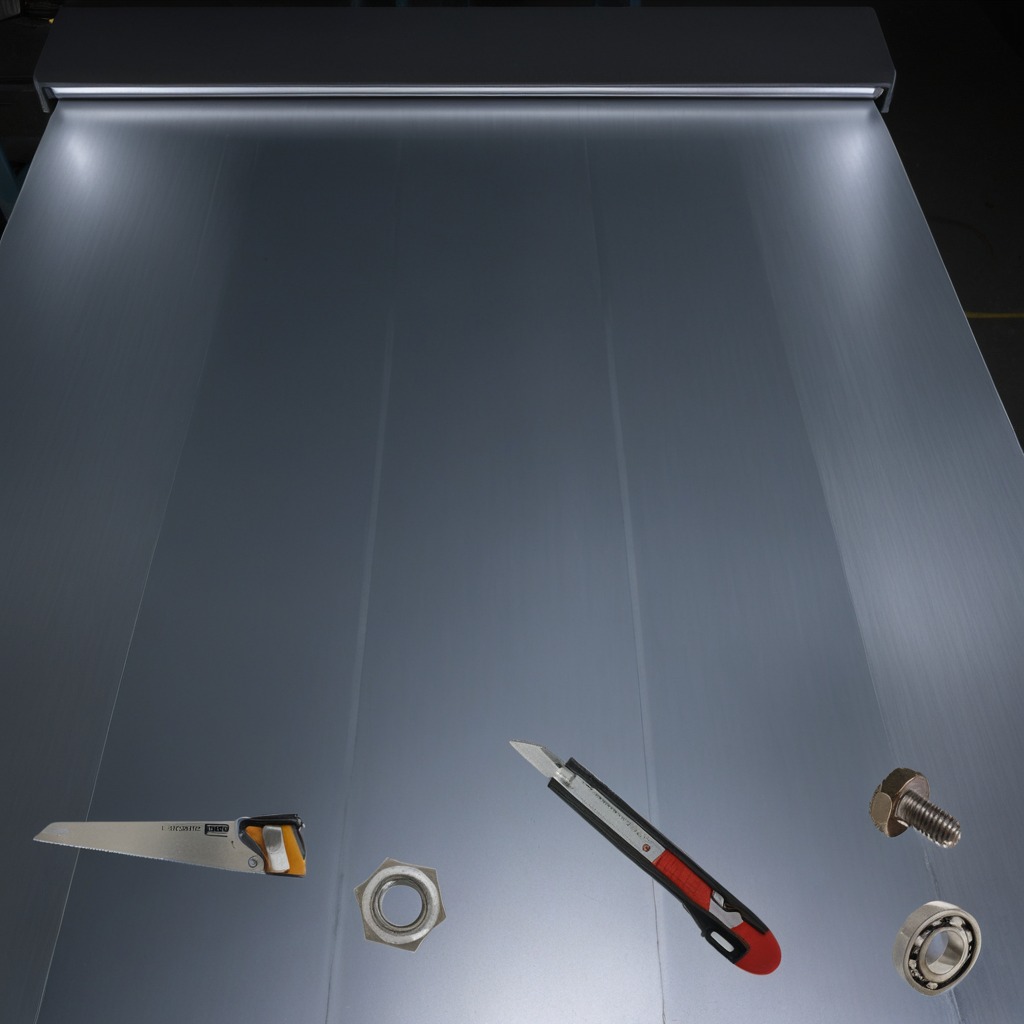
A ball bearing, a utility knife, a machine screw, a handheld metal saw, and a metal nut are lying on a clean empty table in the evening.